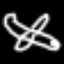
Label: airplane